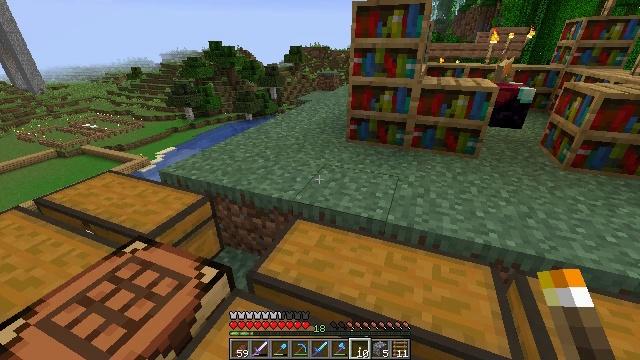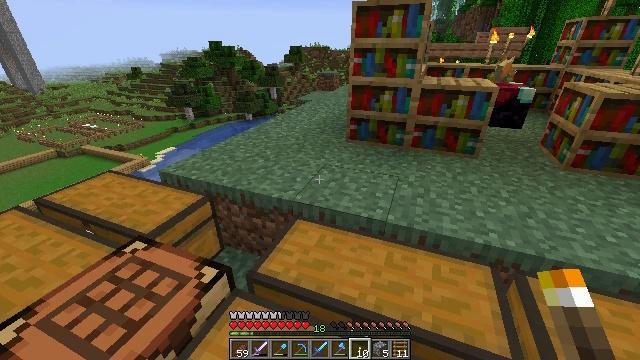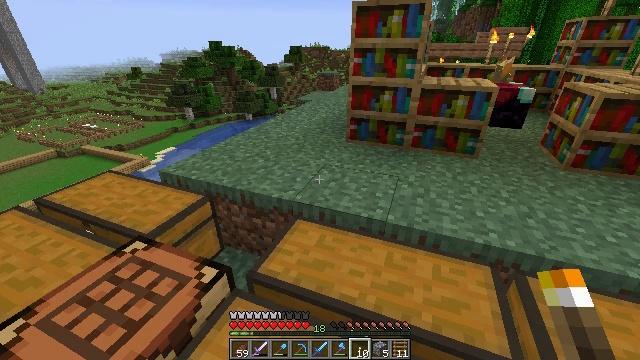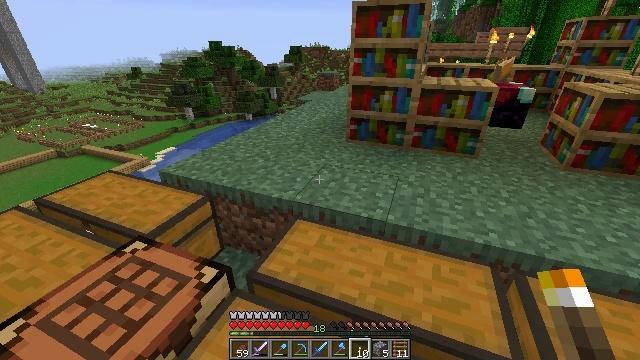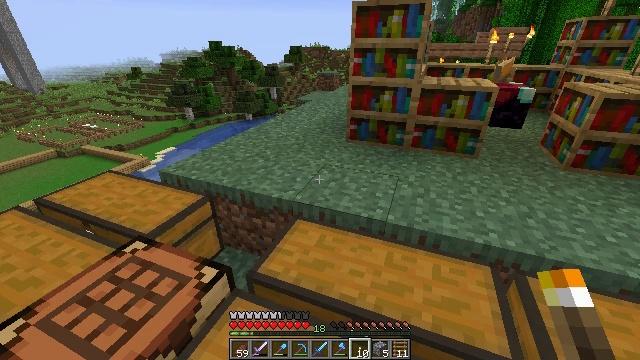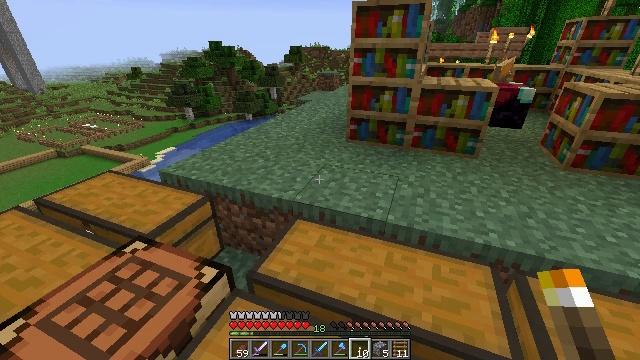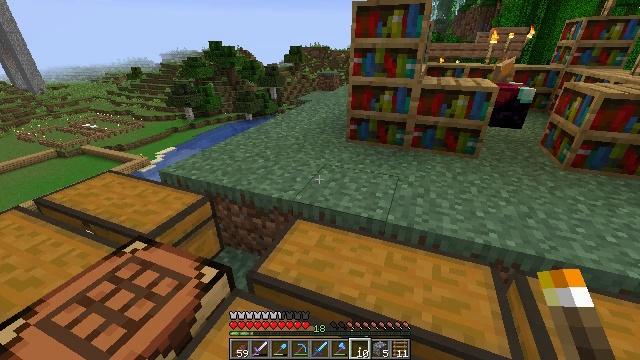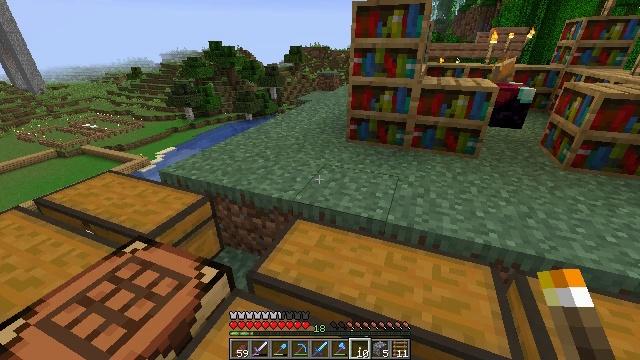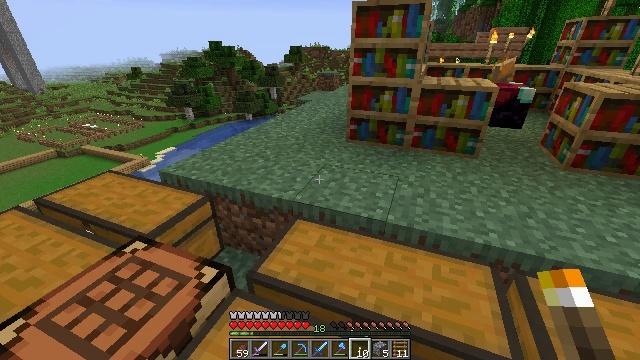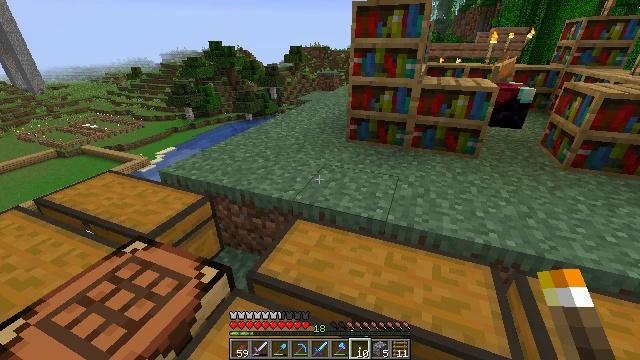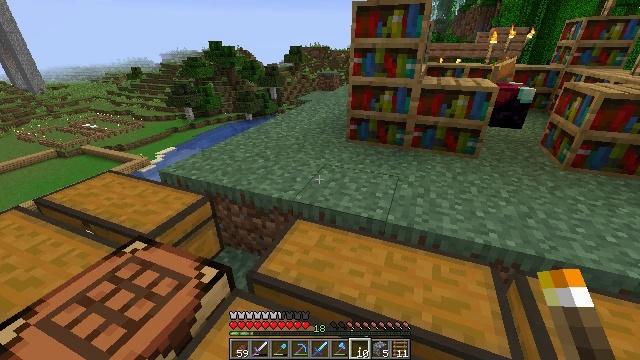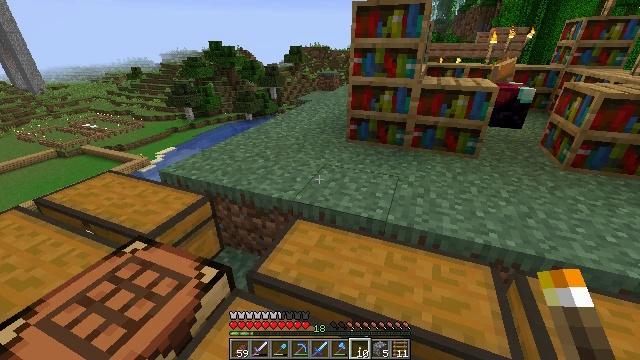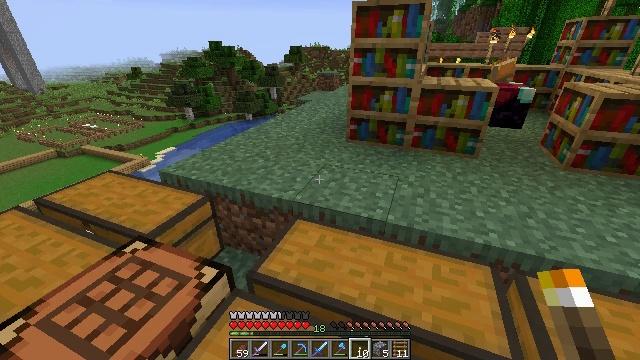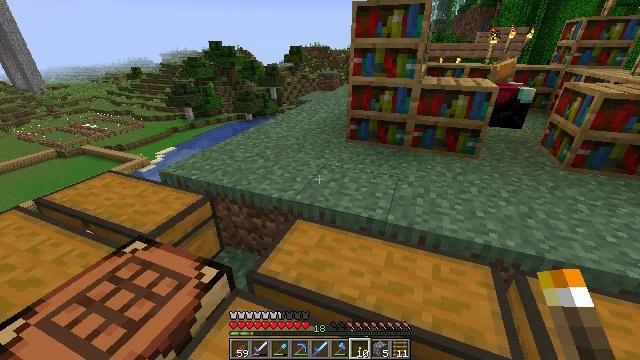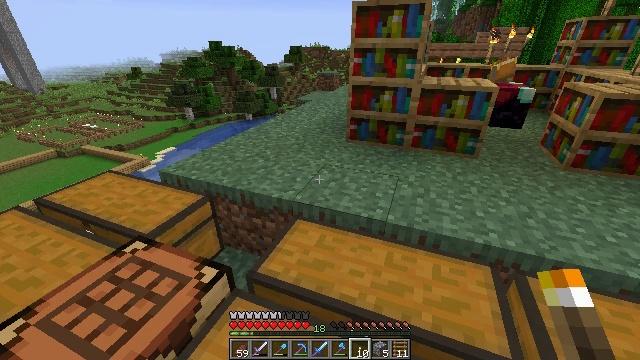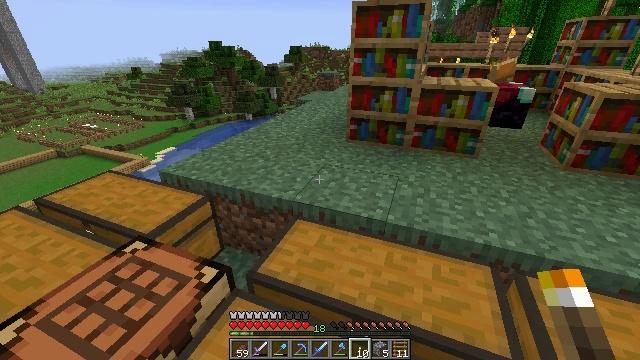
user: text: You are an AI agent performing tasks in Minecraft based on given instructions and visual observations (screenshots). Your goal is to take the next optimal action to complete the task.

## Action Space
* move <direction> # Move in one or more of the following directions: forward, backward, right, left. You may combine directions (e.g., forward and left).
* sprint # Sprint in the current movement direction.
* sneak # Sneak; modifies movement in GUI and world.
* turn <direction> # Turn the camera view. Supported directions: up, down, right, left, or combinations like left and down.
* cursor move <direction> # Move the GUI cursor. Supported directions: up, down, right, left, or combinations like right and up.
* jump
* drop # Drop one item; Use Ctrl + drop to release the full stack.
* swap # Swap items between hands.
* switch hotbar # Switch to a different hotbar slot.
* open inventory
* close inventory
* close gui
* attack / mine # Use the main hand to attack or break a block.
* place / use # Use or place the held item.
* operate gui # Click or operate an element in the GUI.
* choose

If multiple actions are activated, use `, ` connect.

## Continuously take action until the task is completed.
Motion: motion action
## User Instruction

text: Smash the furnace to retrieve it.
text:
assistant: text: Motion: no_op
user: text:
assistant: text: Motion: no_op
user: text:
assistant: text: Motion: no_op
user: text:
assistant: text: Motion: no_op
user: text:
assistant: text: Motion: no_op
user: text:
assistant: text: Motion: no_op
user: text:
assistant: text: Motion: no_op
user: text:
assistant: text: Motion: no_op
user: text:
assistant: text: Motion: no_op
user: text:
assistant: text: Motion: no_op
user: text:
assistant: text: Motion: no_op
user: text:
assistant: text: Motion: no_op
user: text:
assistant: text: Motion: no_op
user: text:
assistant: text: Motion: no_op
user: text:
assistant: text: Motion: no_op
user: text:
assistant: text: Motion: no_op
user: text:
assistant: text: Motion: no_op
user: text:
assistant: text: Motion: no_op
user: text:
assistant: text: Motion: no_op
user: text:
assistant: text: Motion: no_op
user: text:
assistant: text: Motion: no_op
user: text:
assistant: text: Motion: no_op
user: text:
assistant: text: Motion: no_op
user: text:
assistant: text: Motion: no_op
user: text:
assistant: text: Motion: no_op
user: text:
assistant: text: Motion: no_op
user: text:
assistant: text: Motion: no_op
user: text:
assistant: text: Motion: no_op
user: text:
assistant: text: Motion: no_op
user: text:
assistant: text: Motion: no_op